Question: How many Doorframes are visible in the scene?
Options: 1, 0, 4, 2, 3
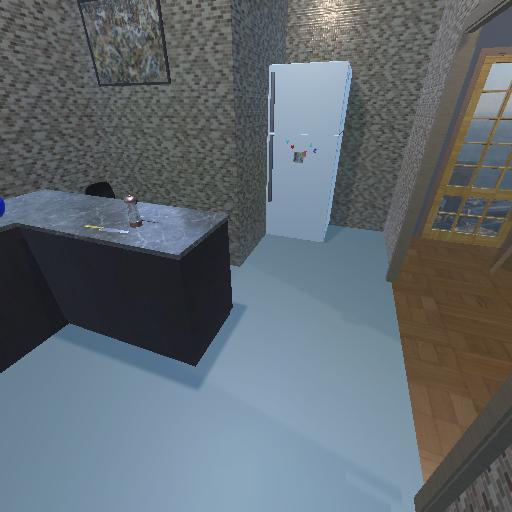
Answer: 1